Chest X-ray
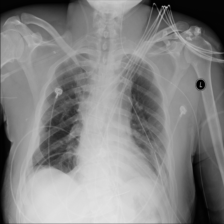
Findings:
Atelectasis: negative
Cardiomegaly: negative
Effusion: negative
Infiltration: negative
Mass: negative
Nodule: negative
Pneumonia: negative
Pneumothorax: negative
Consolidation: negative
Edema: negative
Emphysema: negative
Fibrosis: negative
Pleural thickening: negative
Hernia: negative